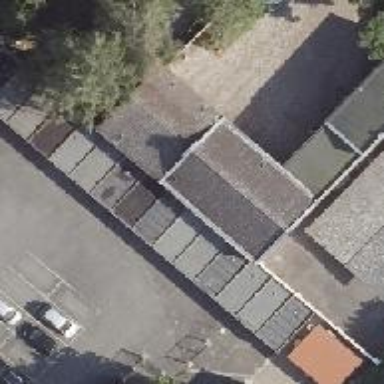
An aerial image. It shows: Garage.